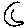
Label: moon